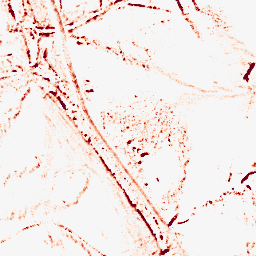
Category: morphological
Decomposition family: morphological_diamond
Decomposition parameters: operation: opening
radius: 3
Upsampling method: cubic_mitchell
Upsampling parameters: scale: 8
Upsampling scale: 8